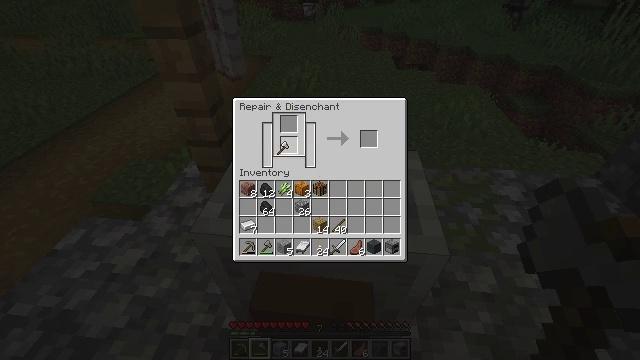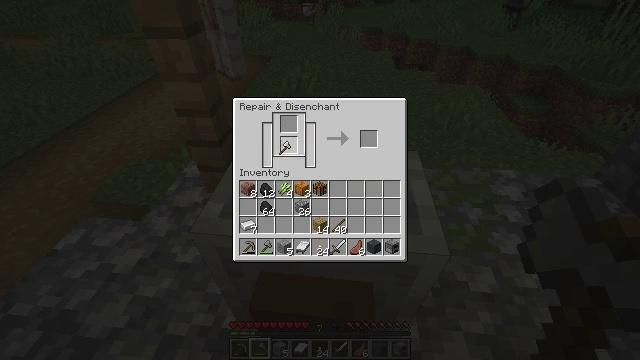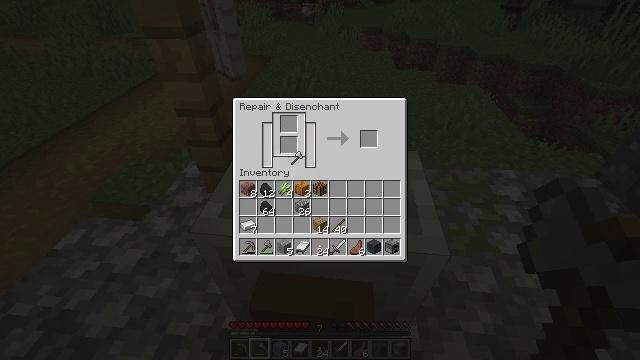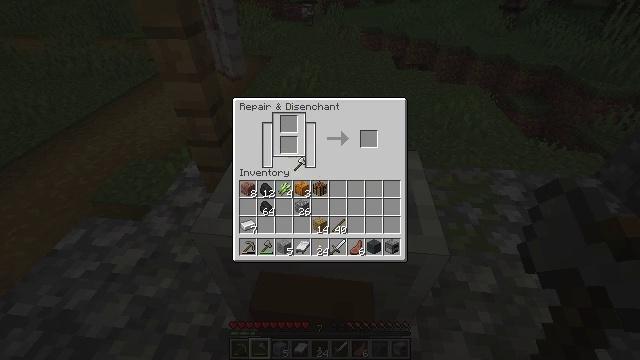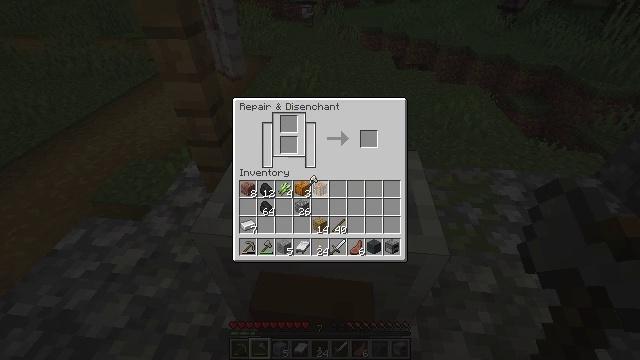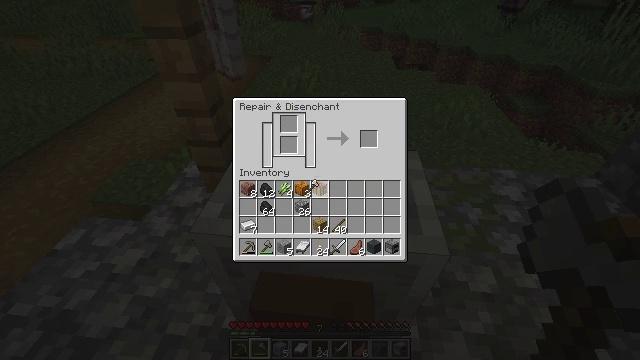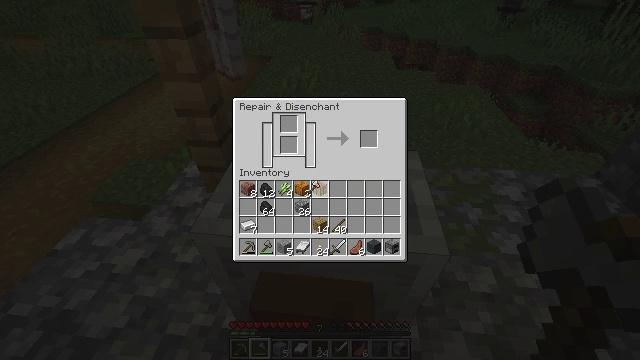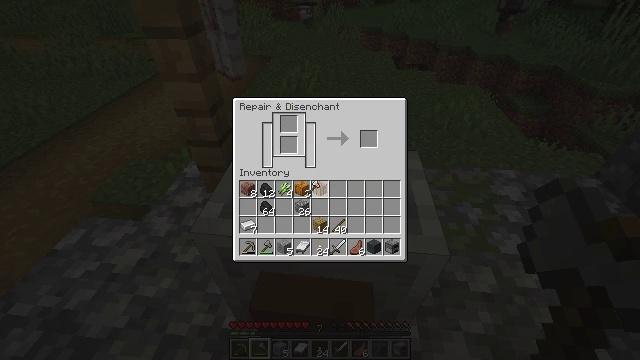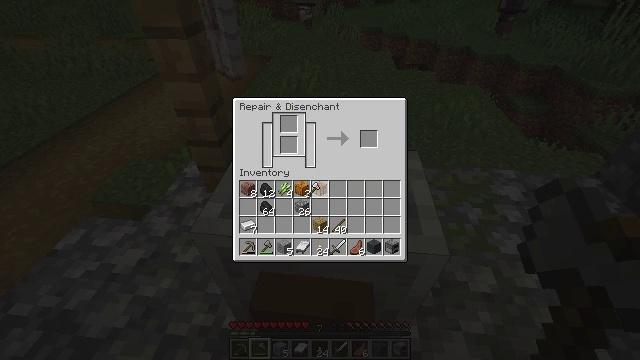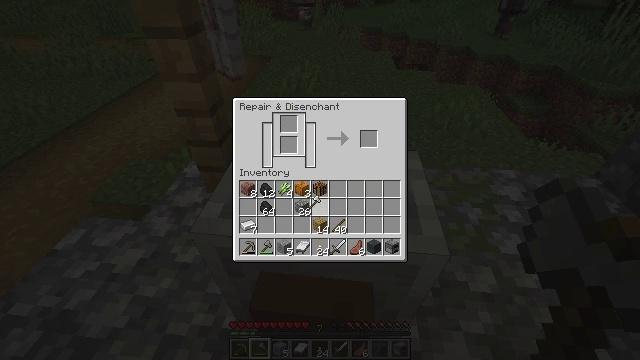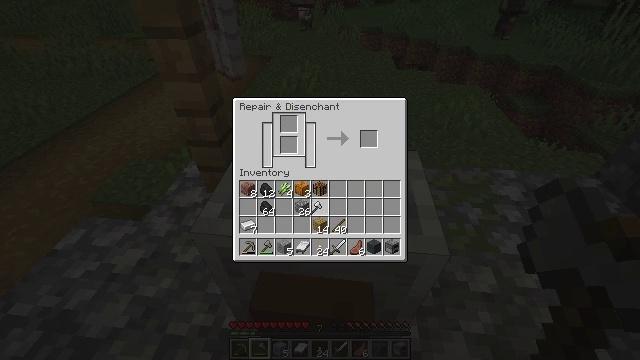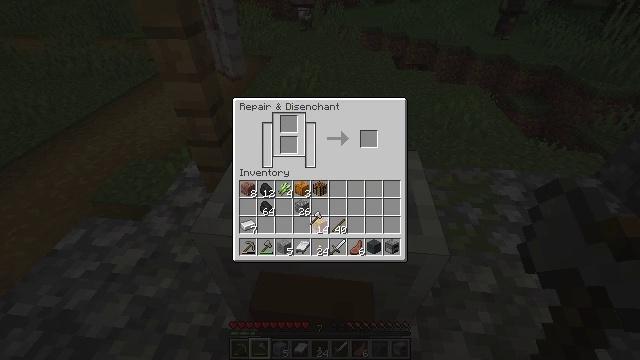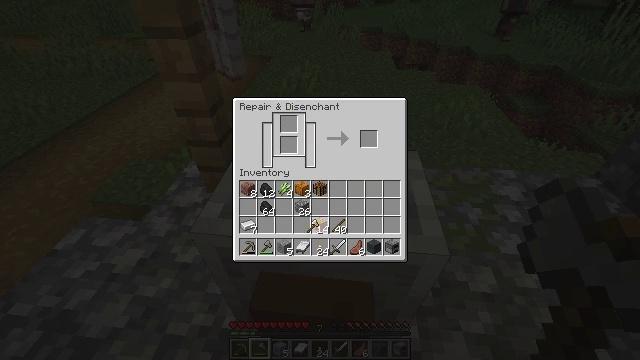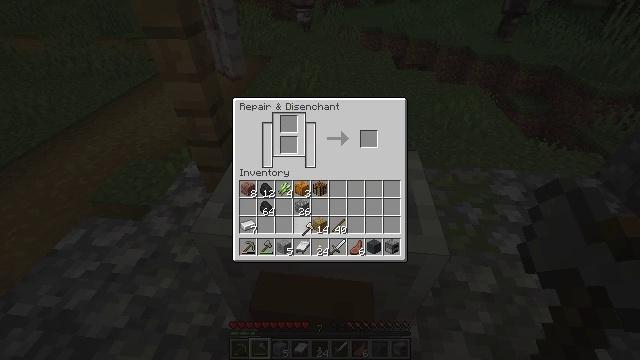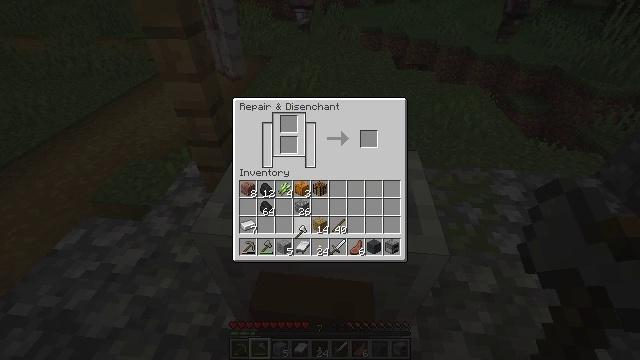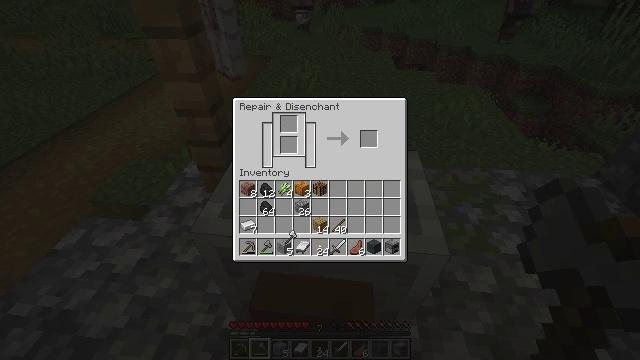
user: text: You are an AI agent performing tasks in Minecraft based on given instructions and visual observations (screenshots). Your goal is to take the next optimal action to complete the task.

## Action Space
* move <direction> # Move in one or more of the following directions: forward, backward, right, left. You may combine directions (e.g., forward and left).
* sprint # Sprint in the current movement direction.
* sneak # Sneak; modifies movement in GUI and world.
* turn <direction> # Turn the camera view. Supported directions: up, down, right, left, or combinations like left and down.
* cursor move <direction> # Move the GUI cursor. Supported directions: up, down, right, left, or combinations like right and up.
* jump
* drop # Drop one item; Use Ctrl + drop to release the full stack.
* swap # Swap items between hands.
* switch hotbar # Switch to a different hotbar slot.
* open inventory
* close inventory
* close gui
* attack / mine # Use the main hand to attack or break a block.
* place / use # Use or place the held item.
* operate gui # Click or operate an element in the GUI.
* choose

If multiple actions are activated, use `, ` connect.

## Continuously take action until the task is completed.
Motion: motion action
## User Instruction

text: Gather clay blocks.
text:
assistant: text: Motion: no_op
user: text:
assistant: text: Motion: cursor move right and down
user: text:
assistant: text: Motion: no_op
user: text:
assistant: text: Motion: cursor move right and down
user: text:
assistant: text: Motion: no_op
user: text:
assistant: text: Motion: no_op
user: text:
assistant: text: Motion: no_op
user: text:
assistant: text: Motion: no_op
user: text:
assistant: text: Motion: cursor move down
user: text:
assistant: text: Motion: no_op
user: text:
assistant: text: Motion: cursor move down
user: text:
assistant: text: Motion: cursor move down
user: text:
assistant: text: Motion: no_op
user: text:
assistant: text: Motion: cursor move left
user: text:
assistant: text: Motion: cursor move left
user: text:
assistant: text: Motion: no_op
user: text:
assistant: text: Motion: no_op
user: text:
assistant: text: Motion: no_op
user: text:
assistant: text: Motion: no_op
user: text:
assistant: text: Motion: no_op
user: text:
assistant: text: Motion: no_op
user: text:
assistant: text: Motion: no_op
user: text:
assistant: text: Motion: cursor move up
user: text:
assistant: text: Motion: no_op
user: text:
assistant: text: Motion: no_op
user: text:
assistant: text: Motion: no_op
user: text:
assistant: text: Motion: operate gui
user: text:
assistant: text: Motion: operate gui
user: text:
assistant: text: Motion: operate gui
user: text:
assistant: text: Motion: no_op